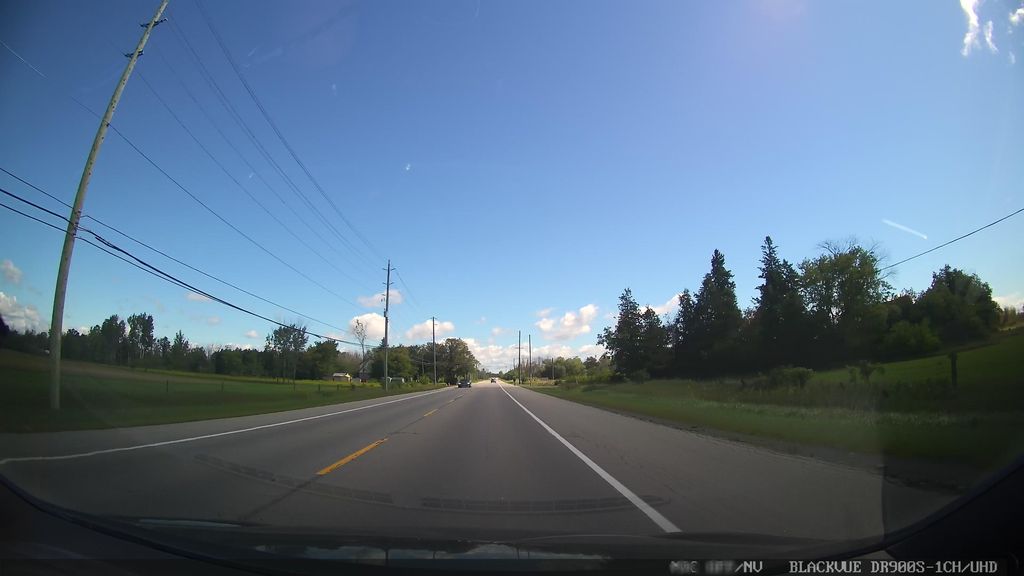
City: ottawa-gatineau